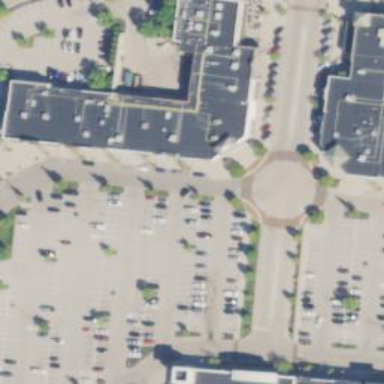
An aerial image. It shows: Retail building.